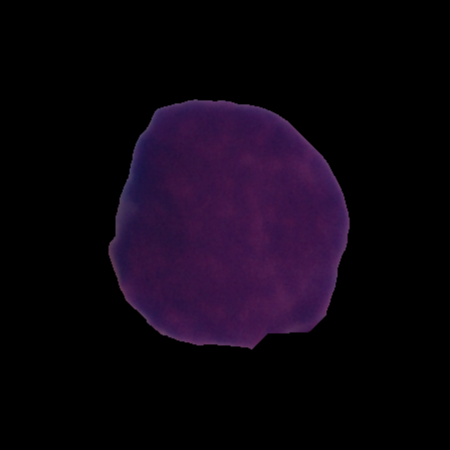
Label: cancer